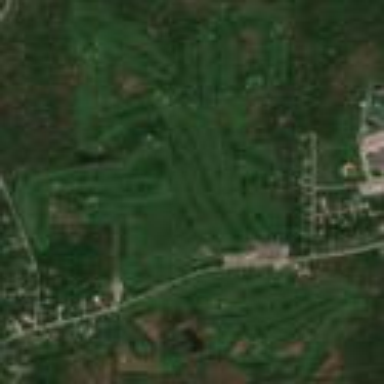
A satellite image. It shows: Golf course.